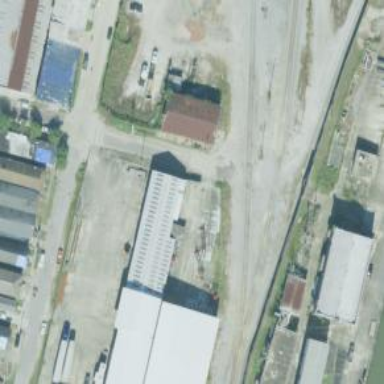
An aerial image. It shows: Railway yard in service.